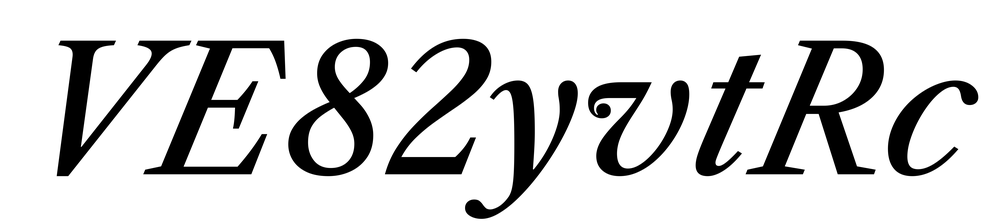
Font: LibreCaslonText-Italic_Medium_Italic